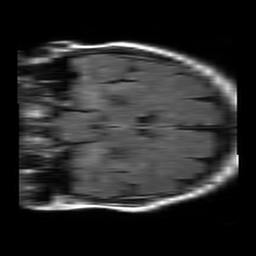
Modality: FLAIR
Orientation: coronal
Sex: female
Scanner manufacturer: philips
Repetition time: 11 s
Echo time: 0.125 s